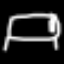
Label: bed